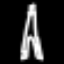
Label: The Eiffel Tower